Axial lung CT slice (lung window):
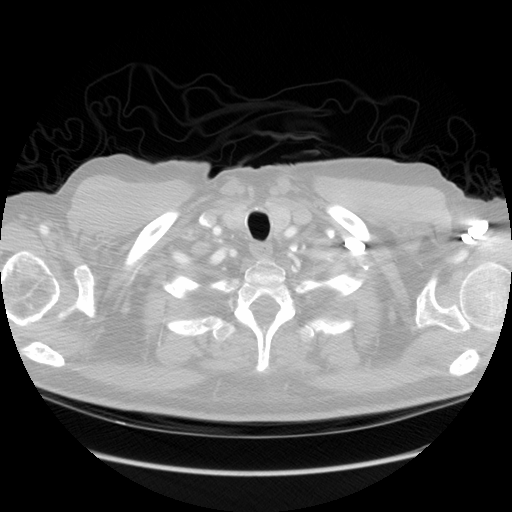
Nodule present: no